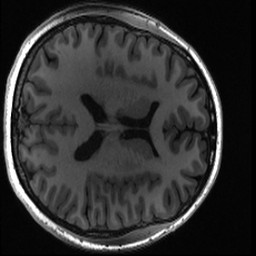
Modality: T1w
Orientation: axial
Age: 19
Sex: female